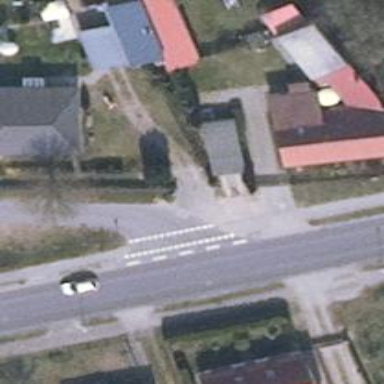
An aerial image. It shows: Asphalt road in residential area.